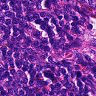
Metastatic tissue present: no